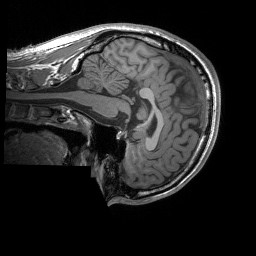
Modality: T1w
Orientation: sagittal
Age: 25
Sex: male
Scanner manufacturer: siemens
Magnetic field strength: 3 T
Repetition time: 1.8 s
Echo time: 0.00252 s